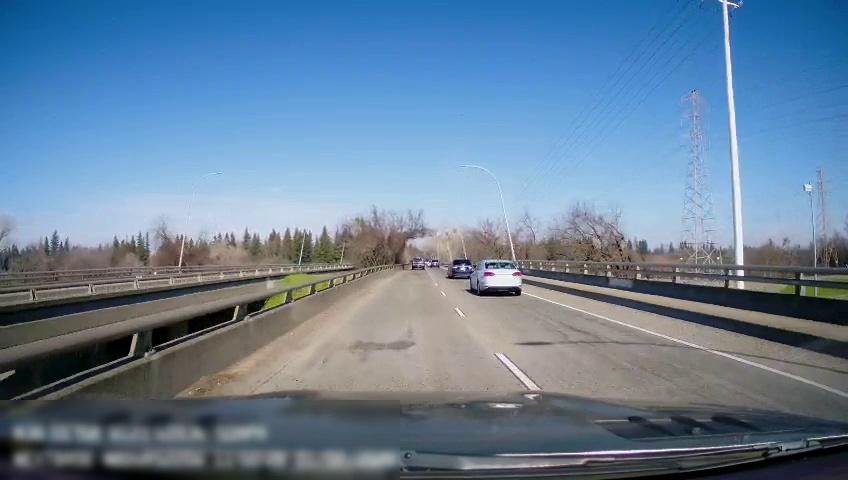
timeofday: Day
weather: Sunny
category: Drivable Space
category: Vehicles | Car
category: Vehicles | Car
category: Vehicles | Truck
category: Lanes | Current Lane
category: Lanes | Alternate Lane